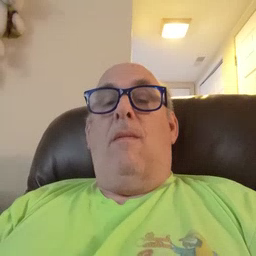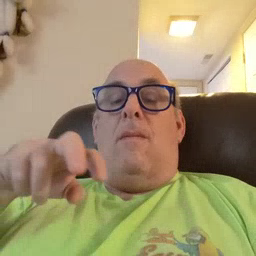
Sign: ride